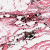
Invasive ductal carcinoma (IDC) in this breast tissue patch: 0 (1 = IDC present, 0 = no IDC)